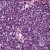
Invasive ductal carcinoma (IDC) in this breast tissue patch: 1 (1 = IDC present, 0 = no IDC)